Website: macys
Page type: customer-info-address
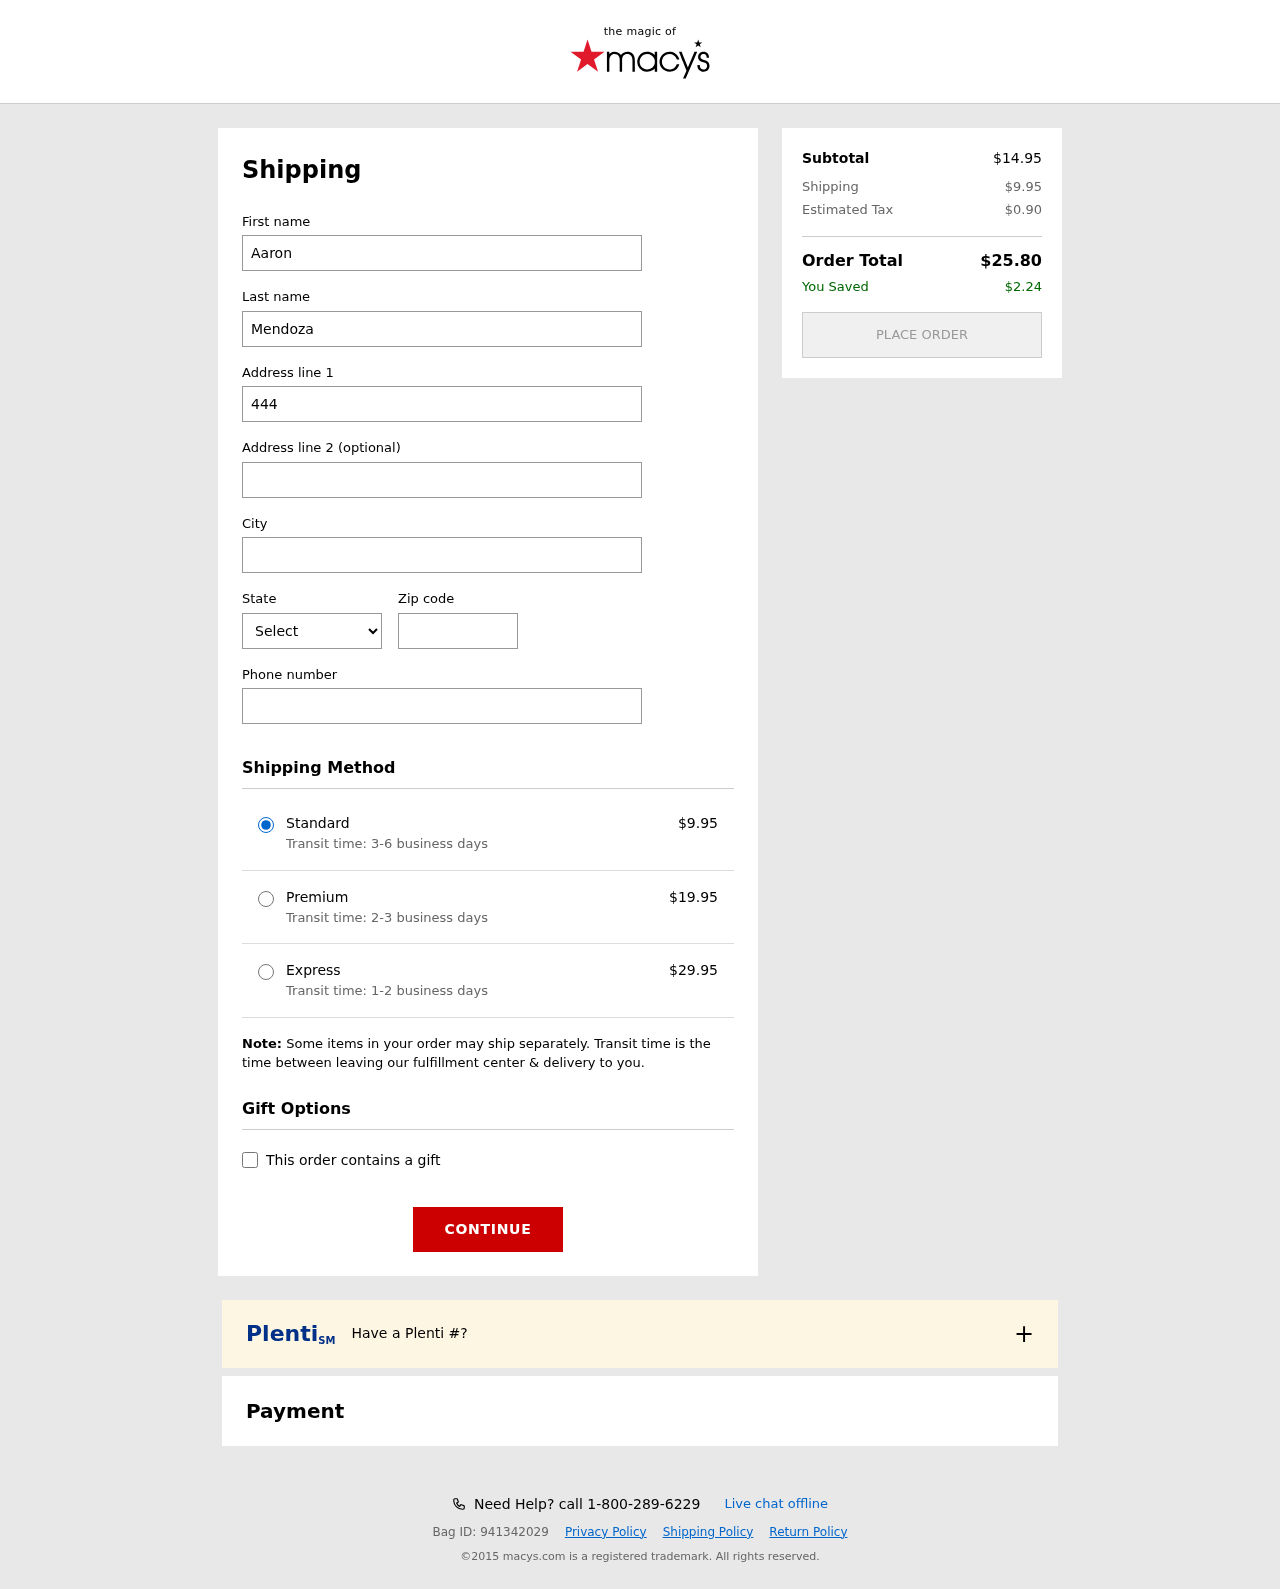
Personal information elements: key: PII_CITY
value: Weissport
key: PII_FIRSTNAME
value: Aaron
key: PII_LASTNAME
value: Mendoza
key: PII_PHONE
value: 6936951455
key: PII_POSTCODE
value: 94054
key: PII_STATE_ABBR
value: TX
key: PII_STREET
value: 444 Perry Throughway
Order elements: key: ORDER_SHIPPING_COST
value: $9.95
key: ORDER_SHIPPING_COST_PREMIUM
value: $19.95
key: ORDER_SHIPPING_COST_EXPRESS
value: $29.95
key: ORDER_SUBTOTAL
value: $14.95
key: ORDER_TAX
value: $0.90
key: ORDER_TOTAL
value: $25.80
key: ORDER_SAVINGS
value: $2.24